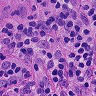
Metastatic tissue present: no